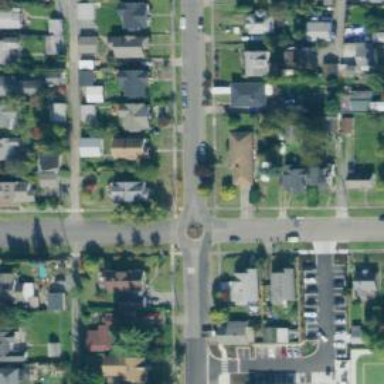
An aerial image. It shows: Mini roundabout on the road.